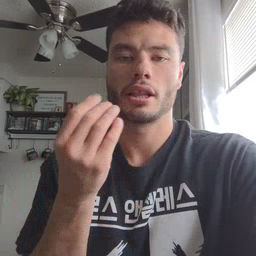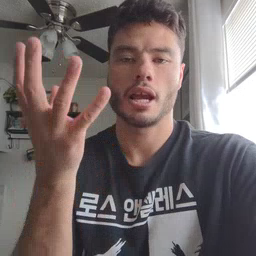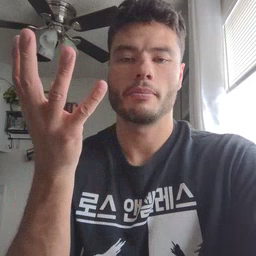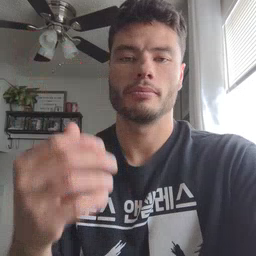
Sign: lamp